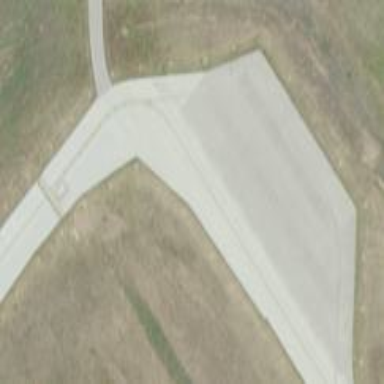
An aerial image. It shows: Apron at the airport.